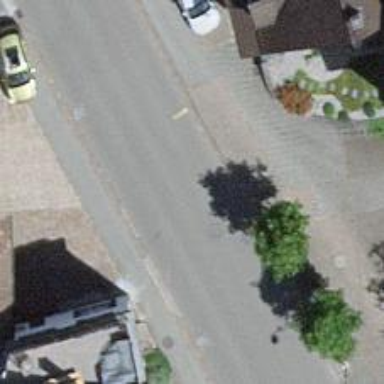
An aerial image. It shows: Bus stop with platform for public transport.